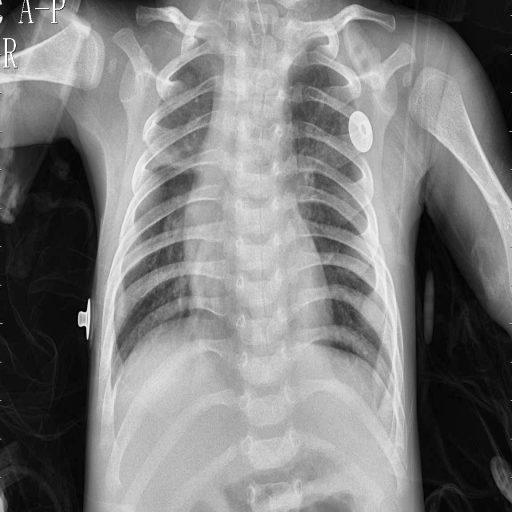
Finding: PNEUMONIA